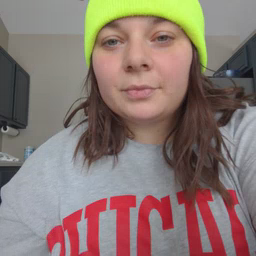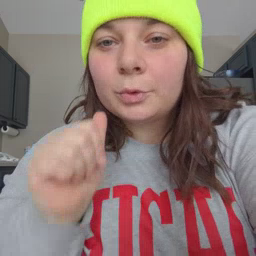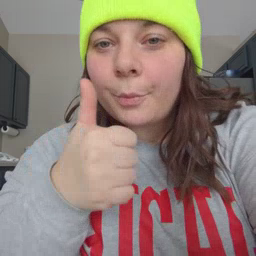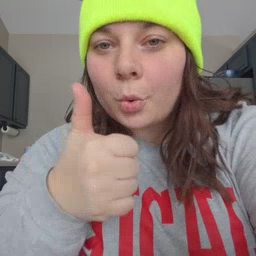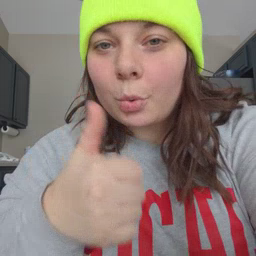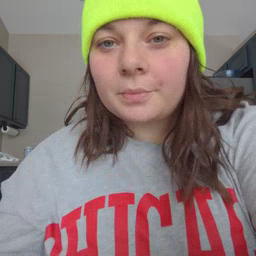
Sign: tomorrow